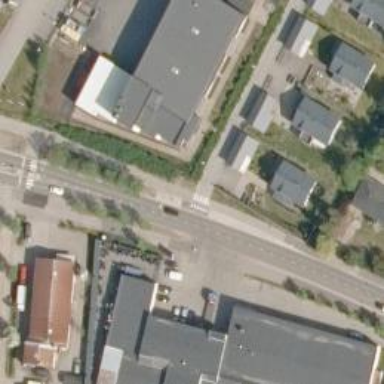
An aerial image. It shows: Asphalt road designated as living street.